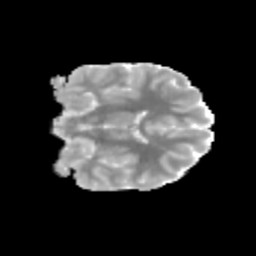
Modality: MD
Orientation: coronal
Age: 12
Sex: male
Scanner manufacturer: siemens
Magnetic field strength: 3 T
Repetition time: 3.8 s
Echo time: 0.07 s